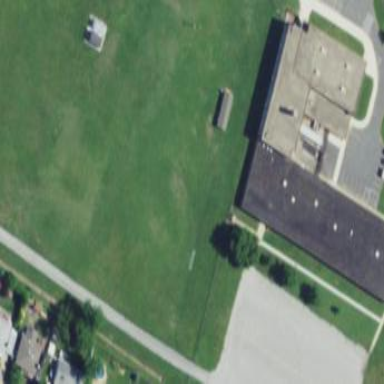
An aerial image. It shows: School building.